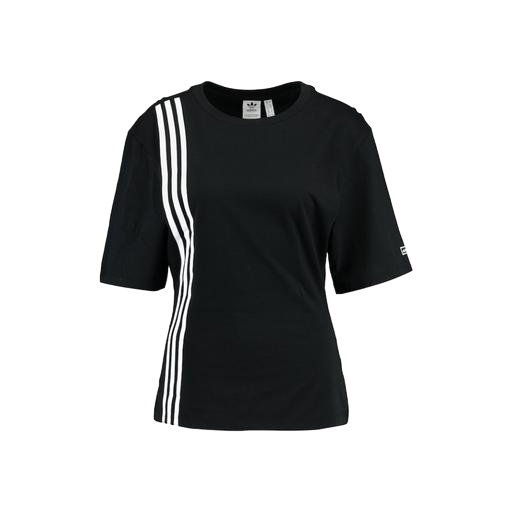
mid t-shirt, three stripe t-shirt, graphic tee, white background